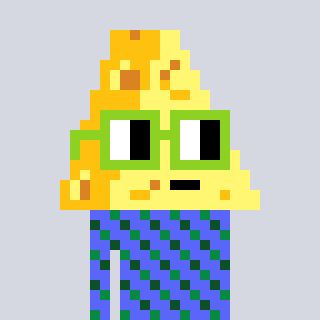
a pixel art character with square light green glasses, a cheese-shaped head and a purple-colored body on a cool background